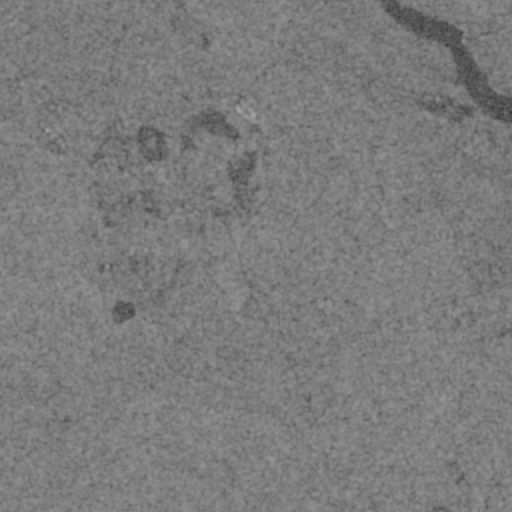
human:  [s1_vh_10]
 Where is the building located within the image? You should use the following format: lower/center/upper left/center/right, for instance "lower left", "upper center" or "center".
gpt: The building is located in the center left of the image.
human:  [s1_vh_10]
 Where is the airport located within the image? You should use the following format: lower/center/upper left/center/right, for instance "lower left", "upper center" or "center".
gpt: There is no airport in the image.

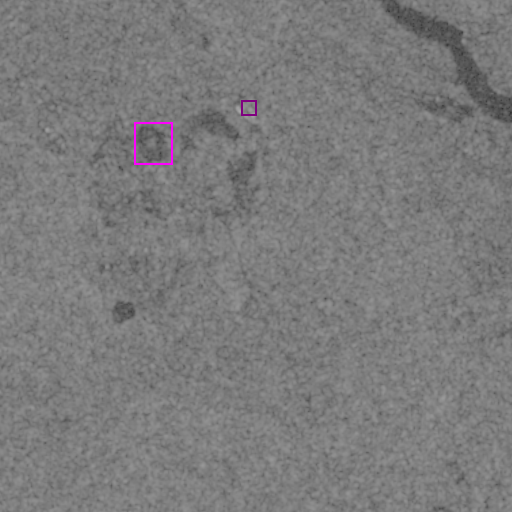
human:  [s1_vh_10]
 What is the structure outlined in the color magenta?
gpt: The structure outlined in magenta is a crop field.
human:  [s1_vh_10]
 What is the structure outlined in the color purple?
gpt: The structure outlined in purple is a building.
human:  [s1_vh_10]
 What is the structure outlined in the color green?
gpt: There is no green outline.